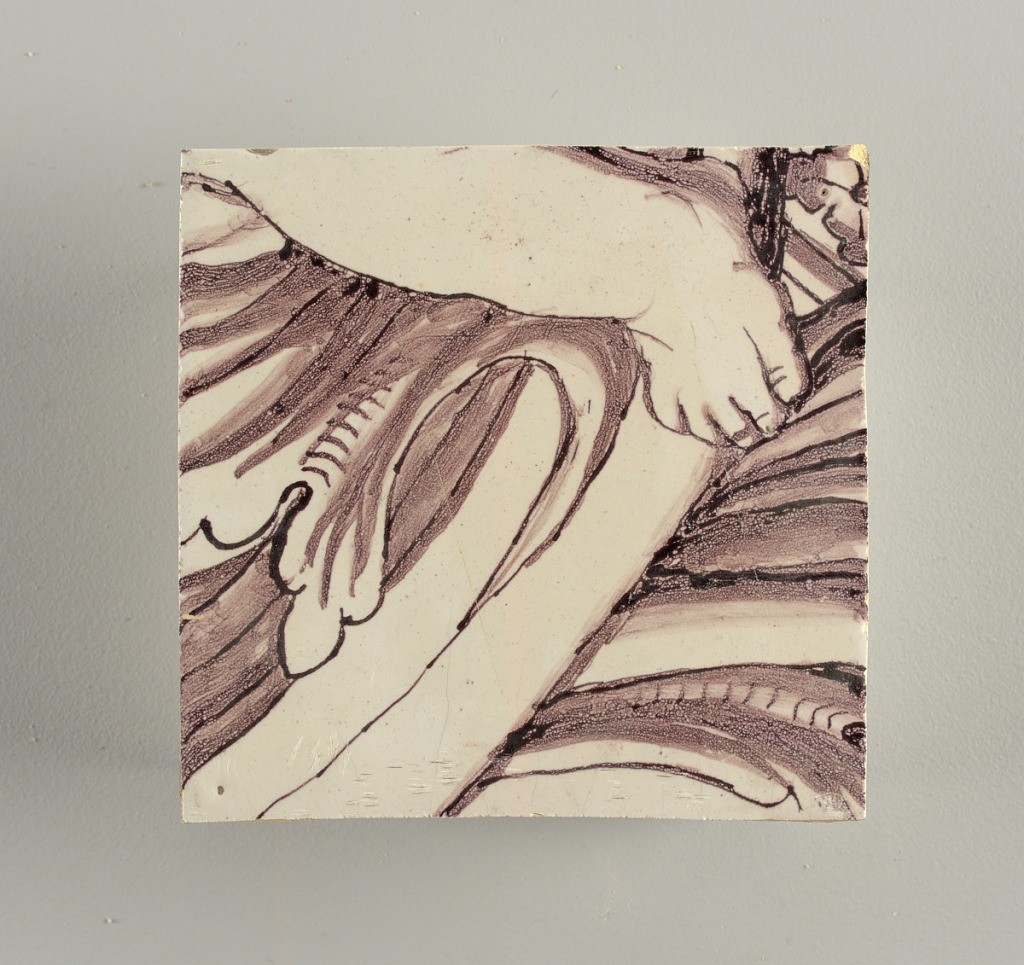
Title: Tile wall facing
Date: ca. 1725
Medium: Tin-glazed earthenware, underglaze
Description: Horizontal rectangle.  Thirty tiles wide and twenty-three tiles high with opening for fireplace eleven tiles wide and ten high.  Foliage arabesques disposed about three vertical axes from which are emphazised by urns at center and right, and at left by the figure of a standing woman carrying an infant on her arm and accompanied by two children.